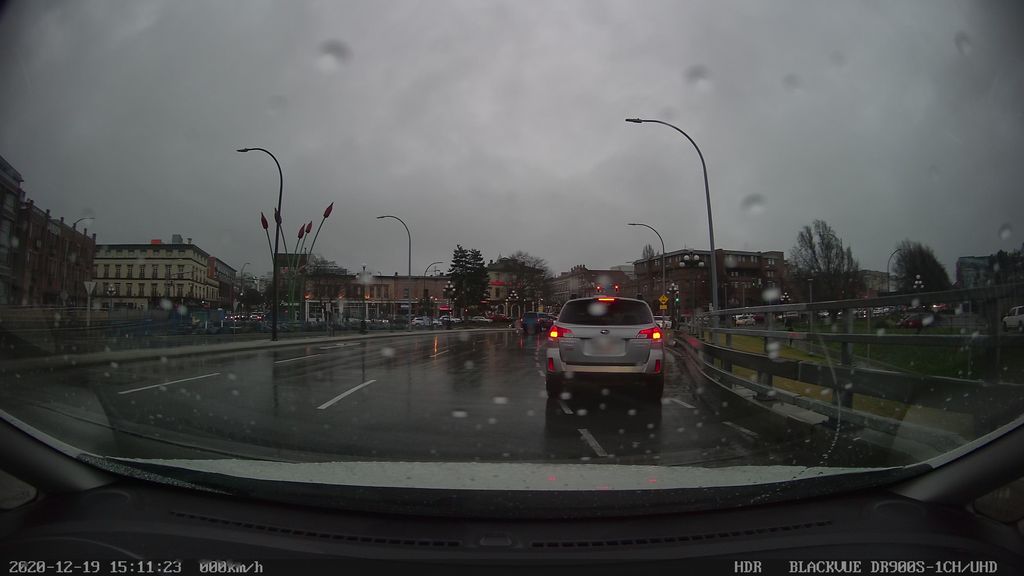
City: victoria